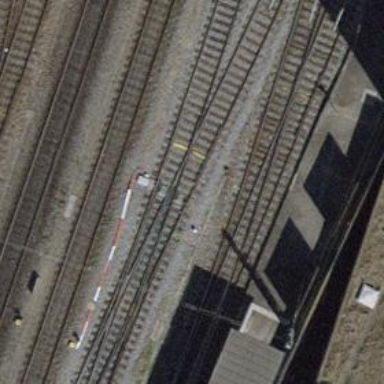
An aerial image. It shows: Single-track railway with electrified contact lines.